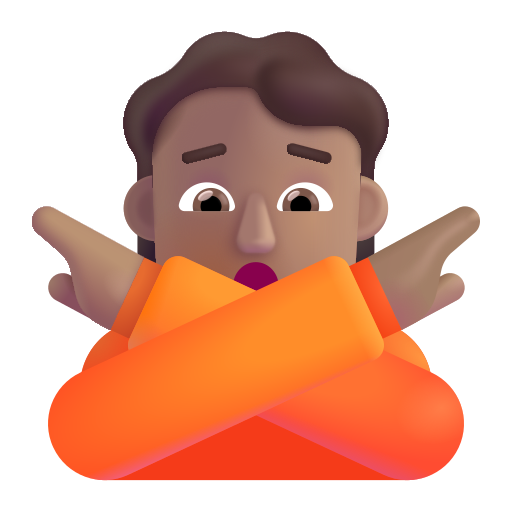
person gesturing no color